Field crop: maize
Growth stage: 2
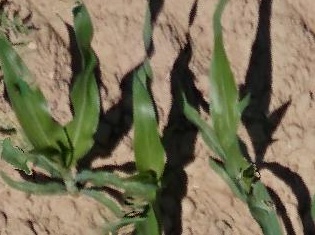
Species: maize